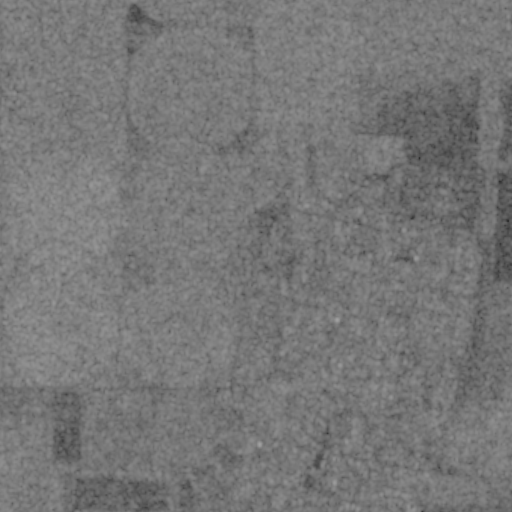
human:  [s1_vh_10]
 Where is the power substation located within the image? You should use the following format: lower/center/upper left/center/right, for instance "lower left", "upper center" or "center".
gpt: The power substation is located in the lower center of the image.
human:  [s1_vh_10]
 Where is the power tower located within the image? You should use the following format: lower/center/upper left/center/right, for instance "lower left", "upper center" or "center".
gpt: The power tower is located in the lower left of the image.
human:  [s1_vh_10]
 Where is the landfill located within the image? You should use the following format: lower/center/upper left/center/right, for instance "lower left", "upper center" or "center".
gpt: There is no landfill in the image.

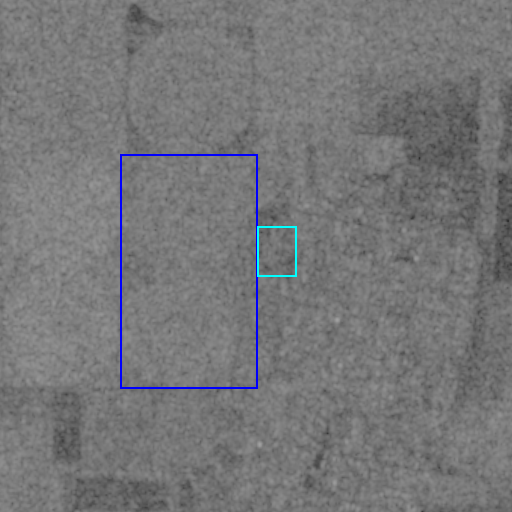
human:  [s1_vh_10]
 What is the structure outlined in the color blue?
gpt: The structure outlined in blue is a crop field.
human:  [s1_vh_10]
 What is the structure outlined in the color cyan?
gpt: The structure outlined in cyan is a park.
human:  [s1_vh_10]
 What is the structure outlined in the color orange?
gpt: There is no orange outline.